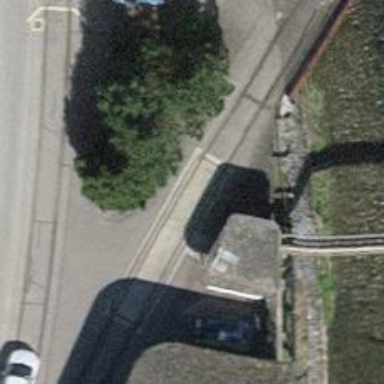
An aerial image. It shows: Disused railway spur with one track.